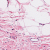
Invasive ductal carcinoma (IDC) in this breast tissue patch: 0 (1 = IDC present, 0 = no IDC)